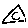
Label: triangle